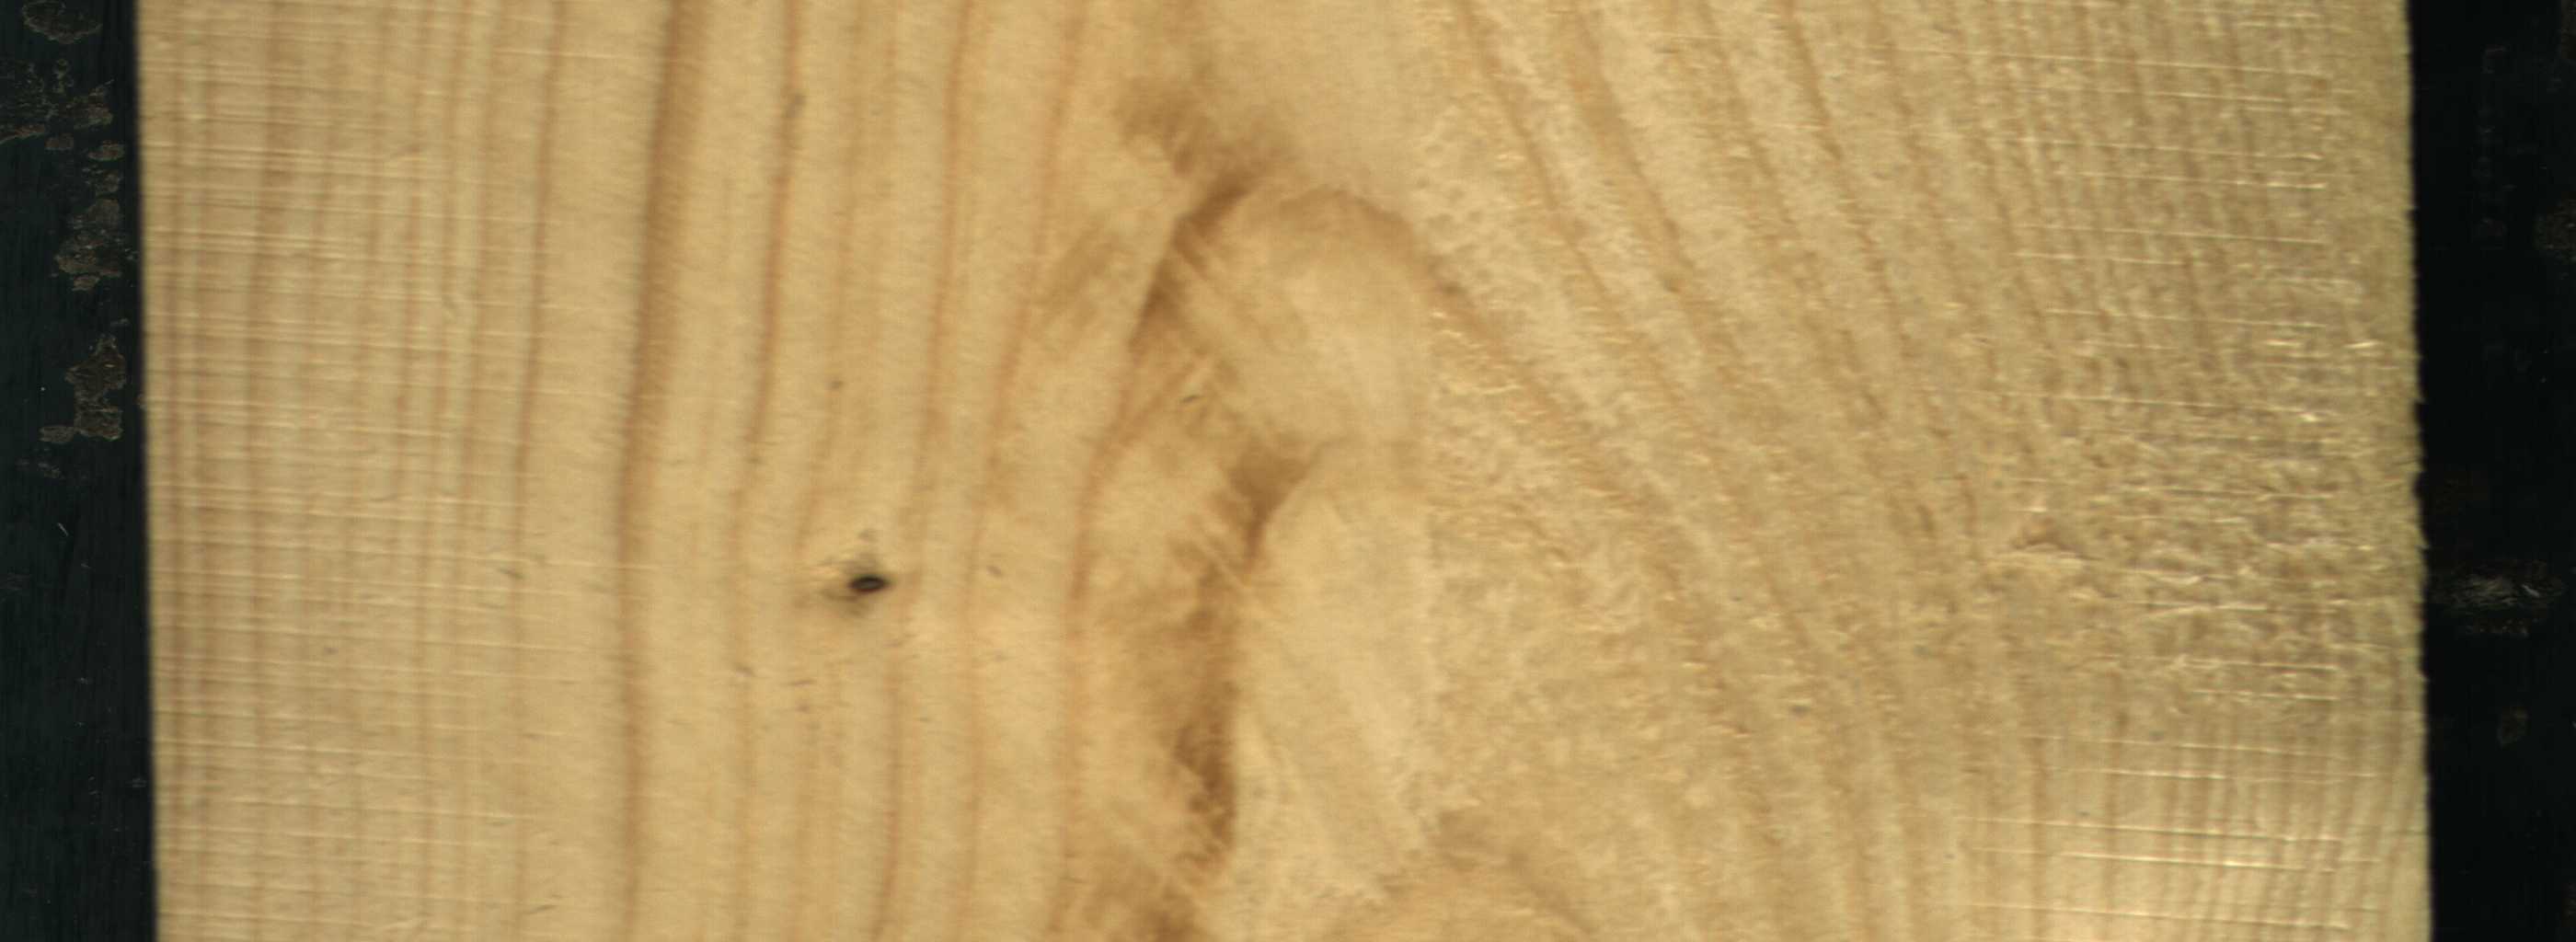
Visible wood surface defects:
Dead_Knot